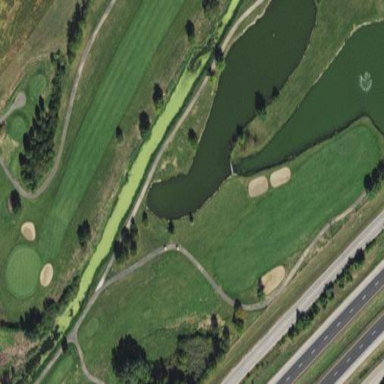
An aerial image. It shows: Water hazard in golf course. The hazard is natural water feature.